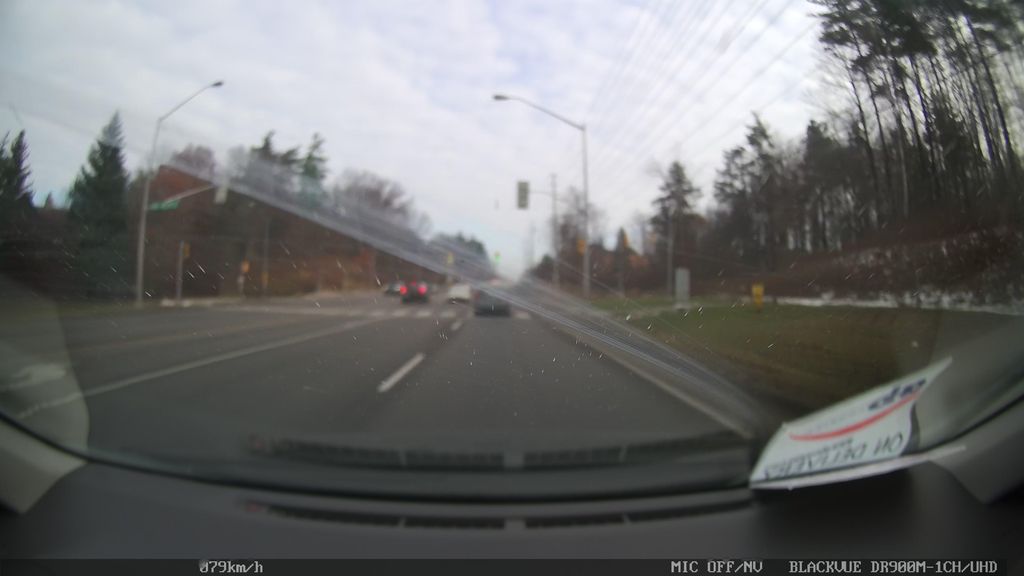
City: toronto